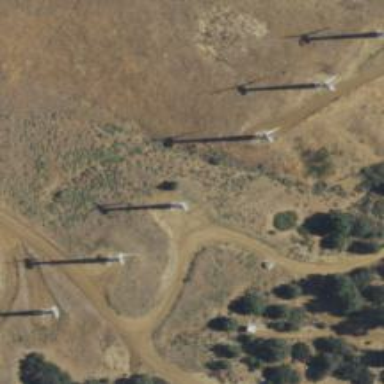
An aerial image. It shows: Wind power generator.